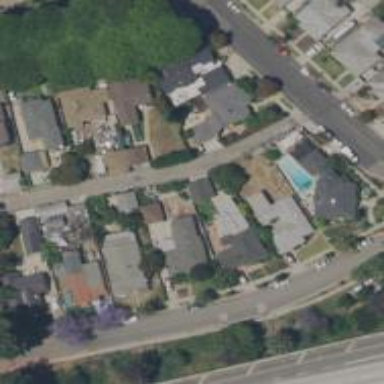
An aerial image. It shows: Residential alley serving as service road.